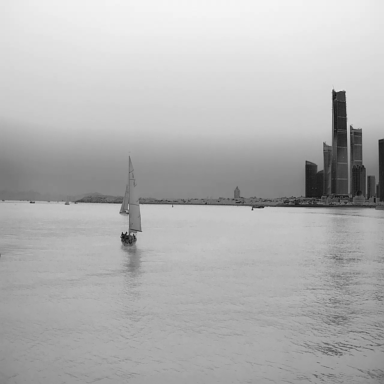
There is a sailboat in the infrared image.